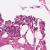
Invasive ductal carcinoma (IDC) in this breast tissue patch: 0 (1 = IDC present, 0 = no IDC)